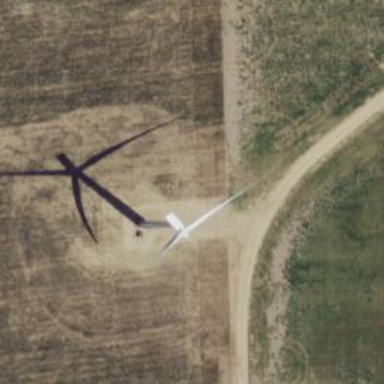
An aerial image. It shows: Wind generator powered by wind. The generator type is horizontal axis and it uses wind turbines.